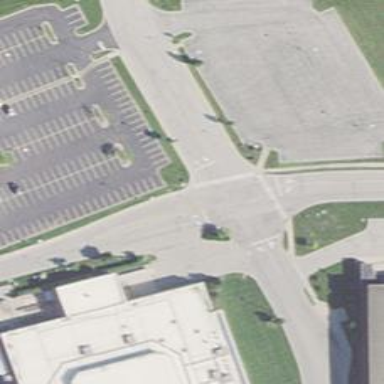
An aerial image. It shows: Uncontrolled road crossing.